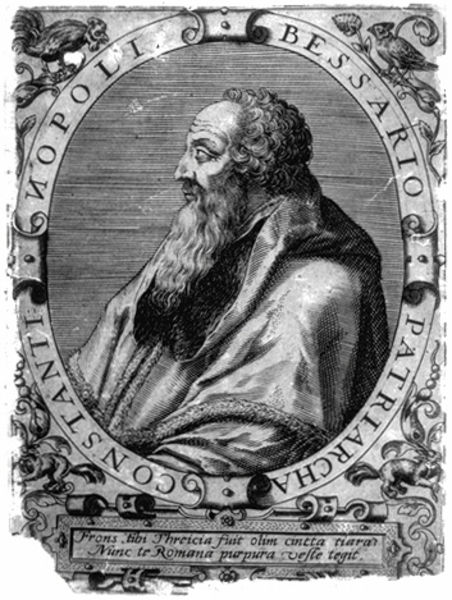
Titel: Bildnis des Kardinals Bessarion
Künstler: Matthaeus (d.Ä.) Becker
Institution: (Seriendruck)
Schlagwörter: mann, umhang, vogel, frisur, haar, profil, stirn, blick, tiere, ornament, alt, bart, augen, falten, gesicht, kragen, rahmen, vollbart, bildnis, portrait, porträt, vögel, gewand, haare, kutte, mantel, reich, borte, locken, oval, tondo, umrandung, affe, holzschnitt, schrift, seitlich, italien, grafik, graphik, rand, falte, inschrift, büste, ornamente, seitenansicht, medaillon, druck, schraffur, stich, hakennase, widmung, text, rom, buchseite, talar, stirnglatze, mittelalter, mönch, reneissance, wichtig, hahn, kupferstich, spruch, römisch, münze, kapuze, verziehrung, latein, reformation, konstantinopel, patriarch, rollwerk, konstantin, bard, constant, bessario, constanti, patriarcha, constantin, nopoli, hahn#